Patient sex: M
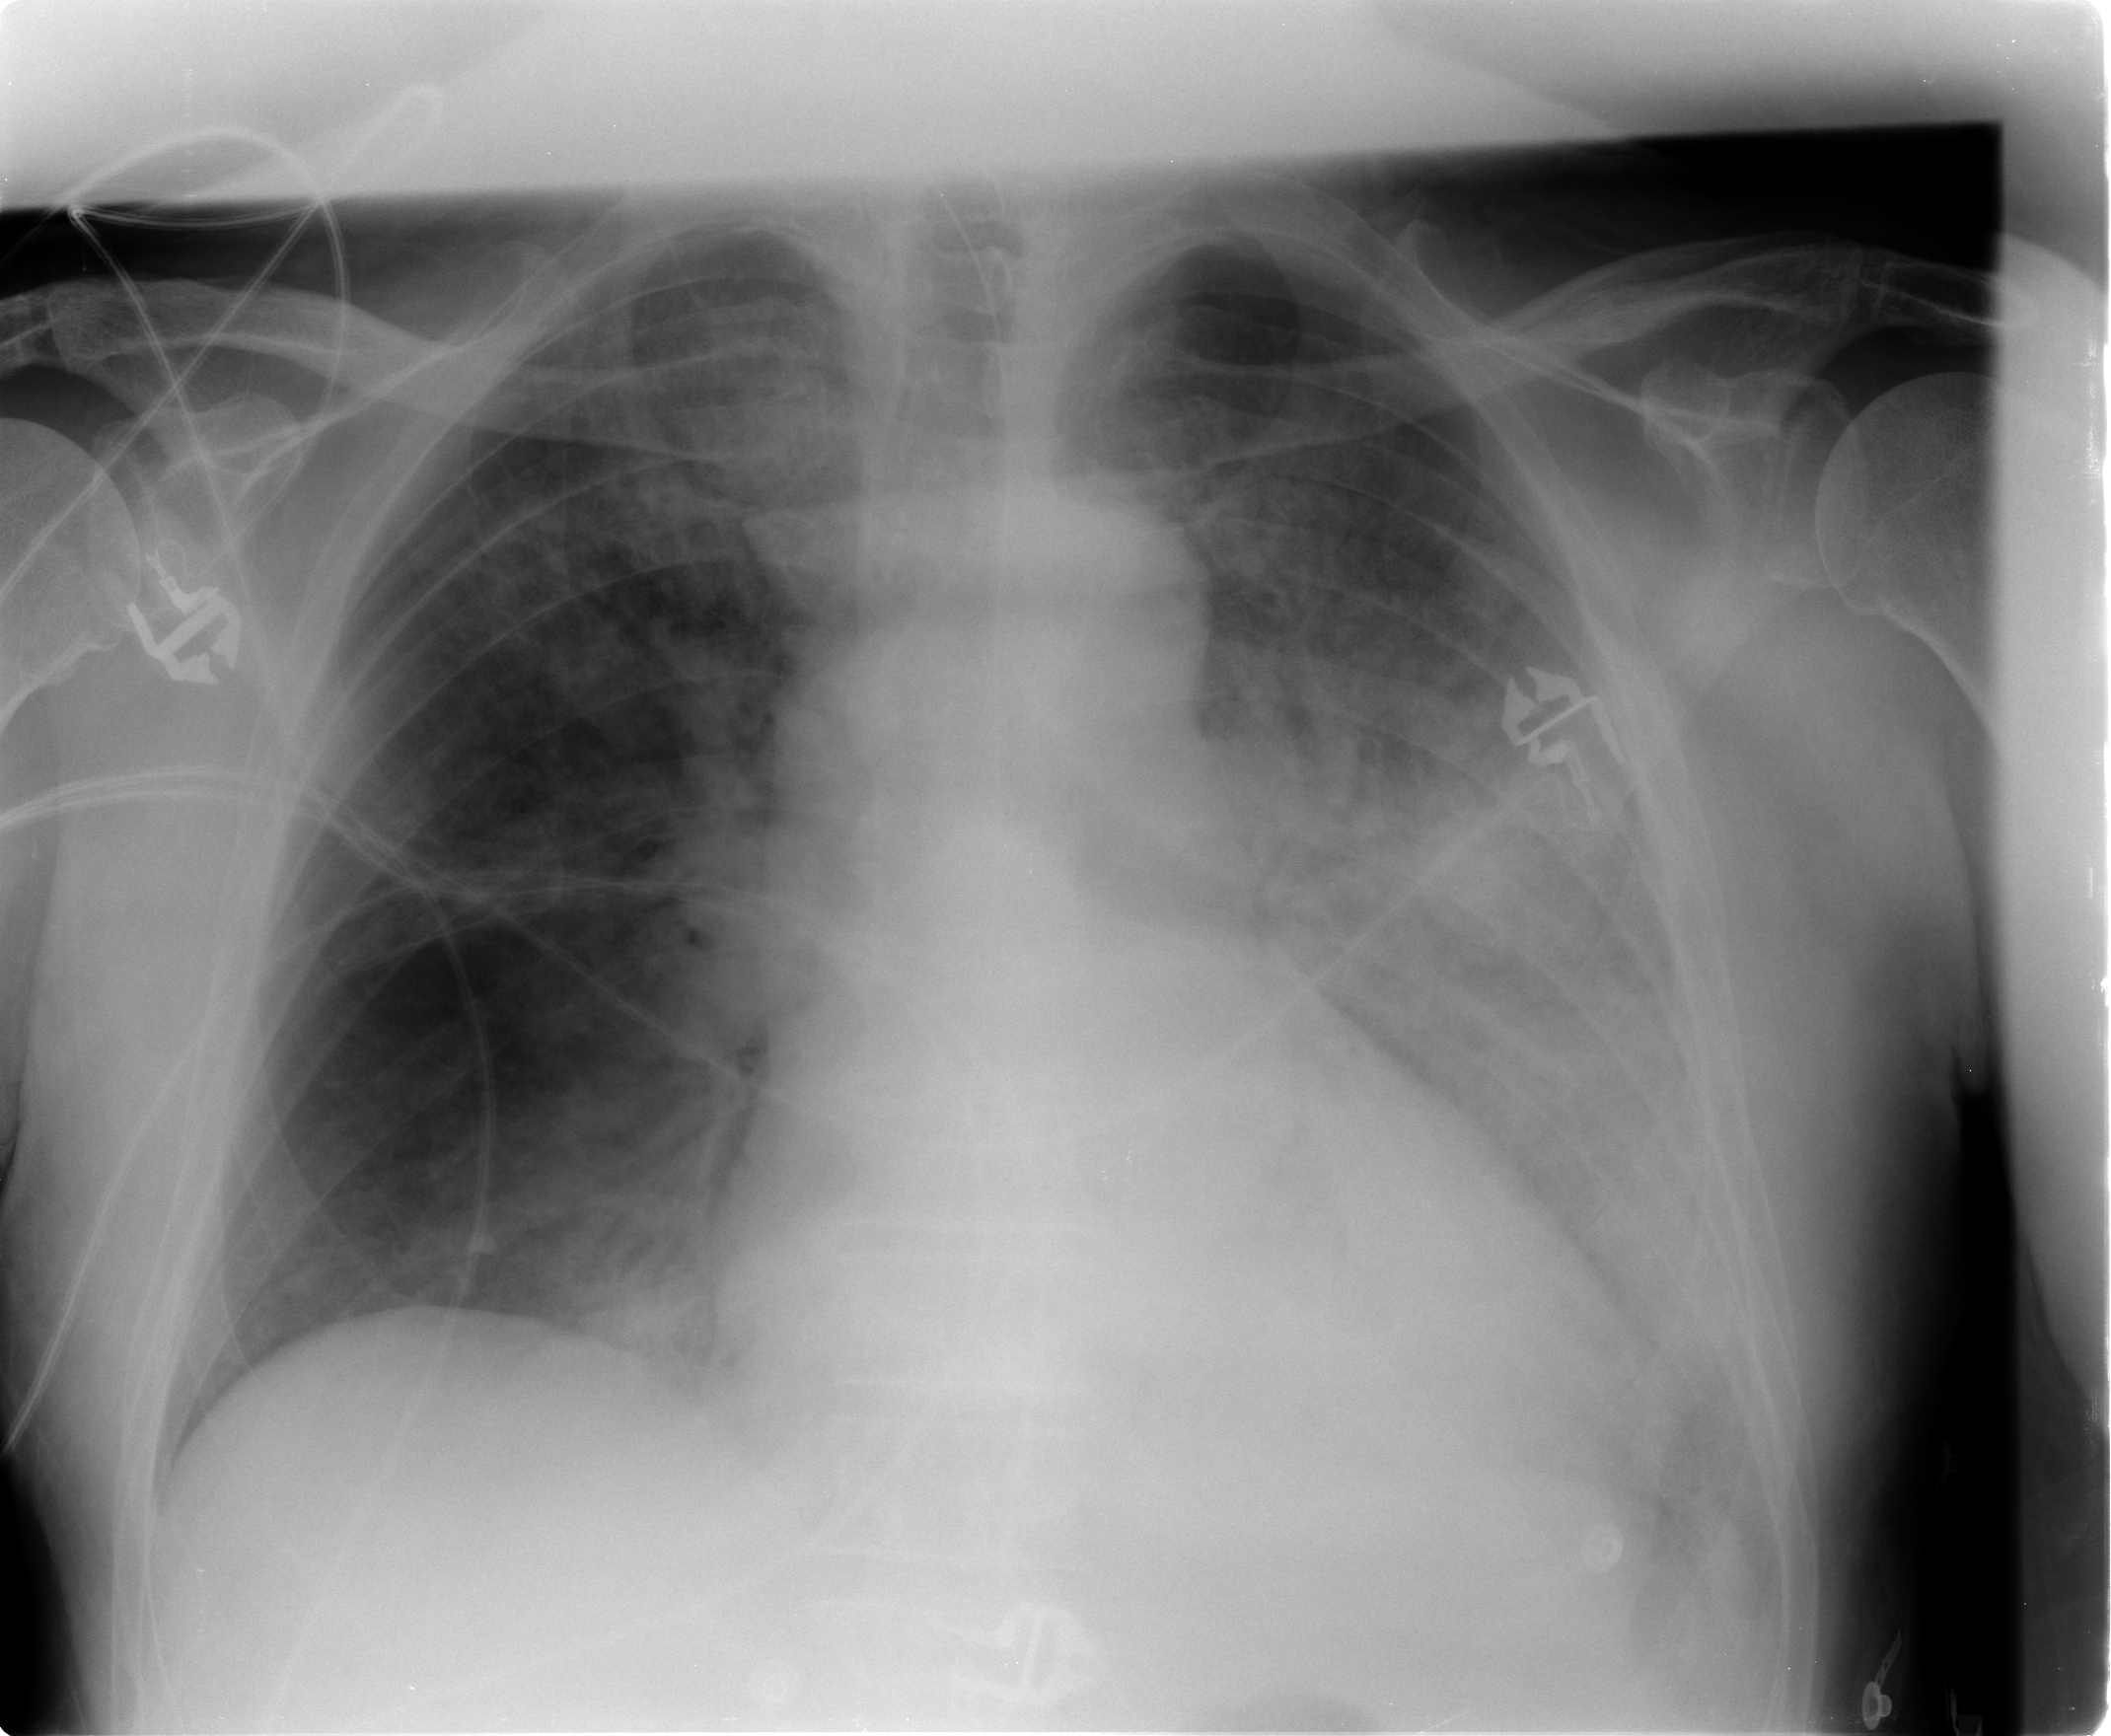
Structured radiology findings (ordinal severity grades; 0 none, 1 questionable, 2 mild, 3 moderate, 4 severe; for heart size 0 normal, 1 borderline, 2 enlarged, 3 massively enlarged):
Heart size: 2
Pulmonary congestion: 3
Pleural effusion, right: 0
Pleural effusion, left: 2
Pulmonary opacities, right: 3
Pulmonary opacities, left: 3
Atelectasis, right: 2
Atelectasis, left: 3